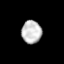
Tissue: lung
Cell type: Epithelial cells
Senescence score: 0.1852
Nuclear area (px): 453
Mean DAPI intensity: 190.004